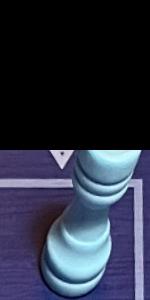
Label: Rook_White